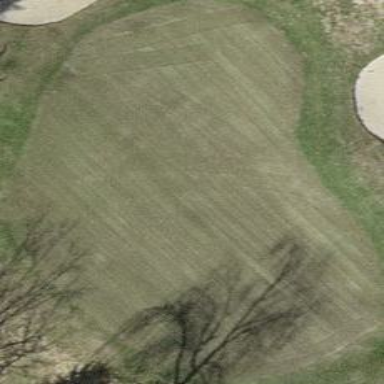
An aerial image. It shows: Green golf area with grass land use.